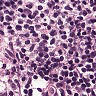
Metastatic tissue present: no